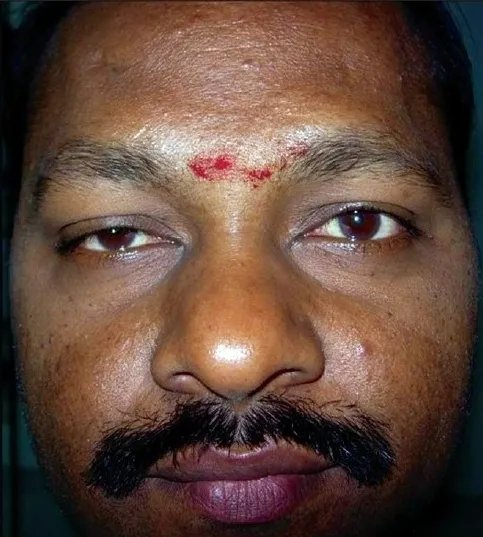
Photograph of the face showing right upper eyelid edema.
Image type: medical_photograph (other_medical_photograph)